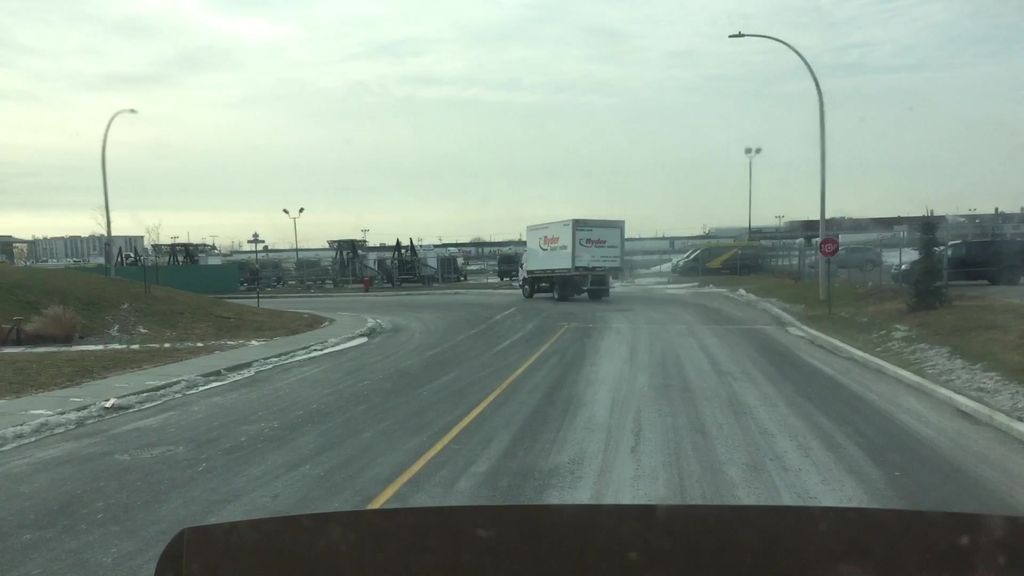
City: montreal